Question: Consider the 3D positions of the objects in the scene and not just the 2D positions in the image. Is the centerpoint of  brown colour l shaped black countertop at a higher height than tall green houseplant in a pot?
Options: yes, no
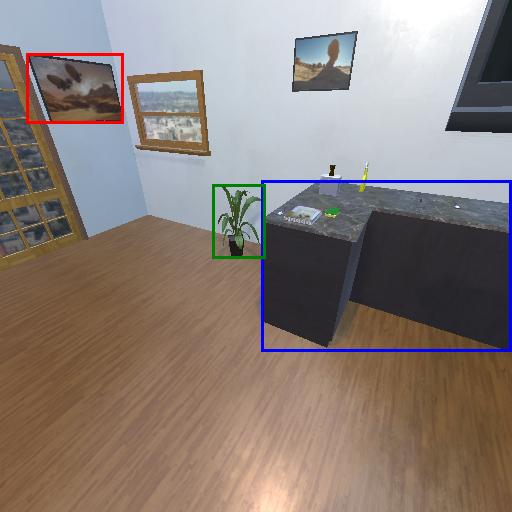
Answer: yes